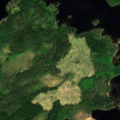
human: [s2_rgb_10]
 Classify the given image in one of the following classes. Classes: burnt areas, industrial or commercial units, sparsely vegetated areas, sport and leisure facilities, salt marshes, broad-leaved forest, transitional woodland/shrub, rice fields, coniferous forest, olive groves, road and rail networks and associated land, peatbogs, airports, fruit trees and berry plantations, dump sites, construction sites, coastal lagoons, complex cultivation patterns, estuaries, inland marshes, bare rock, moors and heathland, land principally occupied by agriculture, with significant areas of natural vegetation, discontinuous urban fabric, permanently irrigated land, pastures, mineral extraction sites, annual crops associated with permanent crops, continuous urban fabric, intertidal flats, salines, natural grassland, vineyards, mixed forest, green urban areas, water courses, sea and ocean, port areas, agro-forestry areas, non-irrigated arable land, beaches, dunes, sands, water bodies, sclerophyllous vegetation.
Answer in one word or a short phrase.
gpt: coniferous forest, mixed forest, water bodies